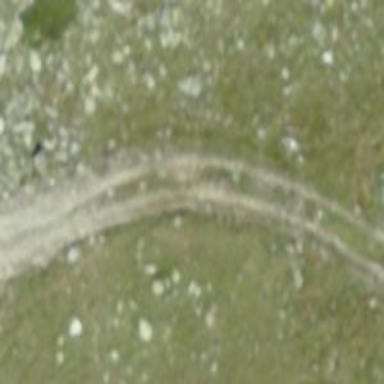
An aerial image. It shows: Track with grade 4 track type.